Field crop: tomato
Growth stage: 1
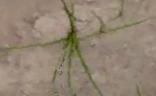
Species: cyperus